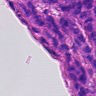
Metastatic tissue present: yes